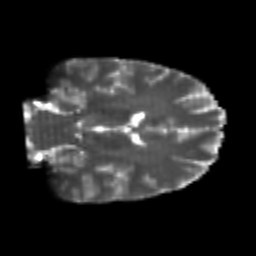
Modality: T2w
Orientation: coronal
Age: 21
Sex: female
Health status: healthy
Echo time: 0.074 s